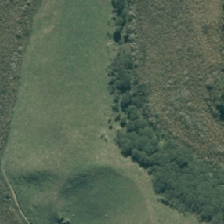
Land cover: deciduous_hardwood